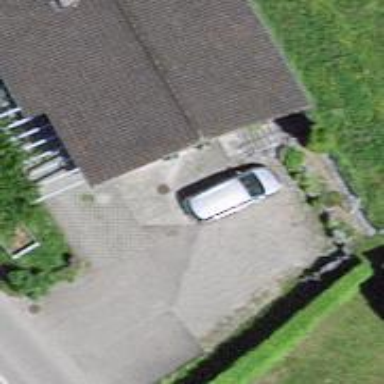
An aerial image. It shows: Driveway.